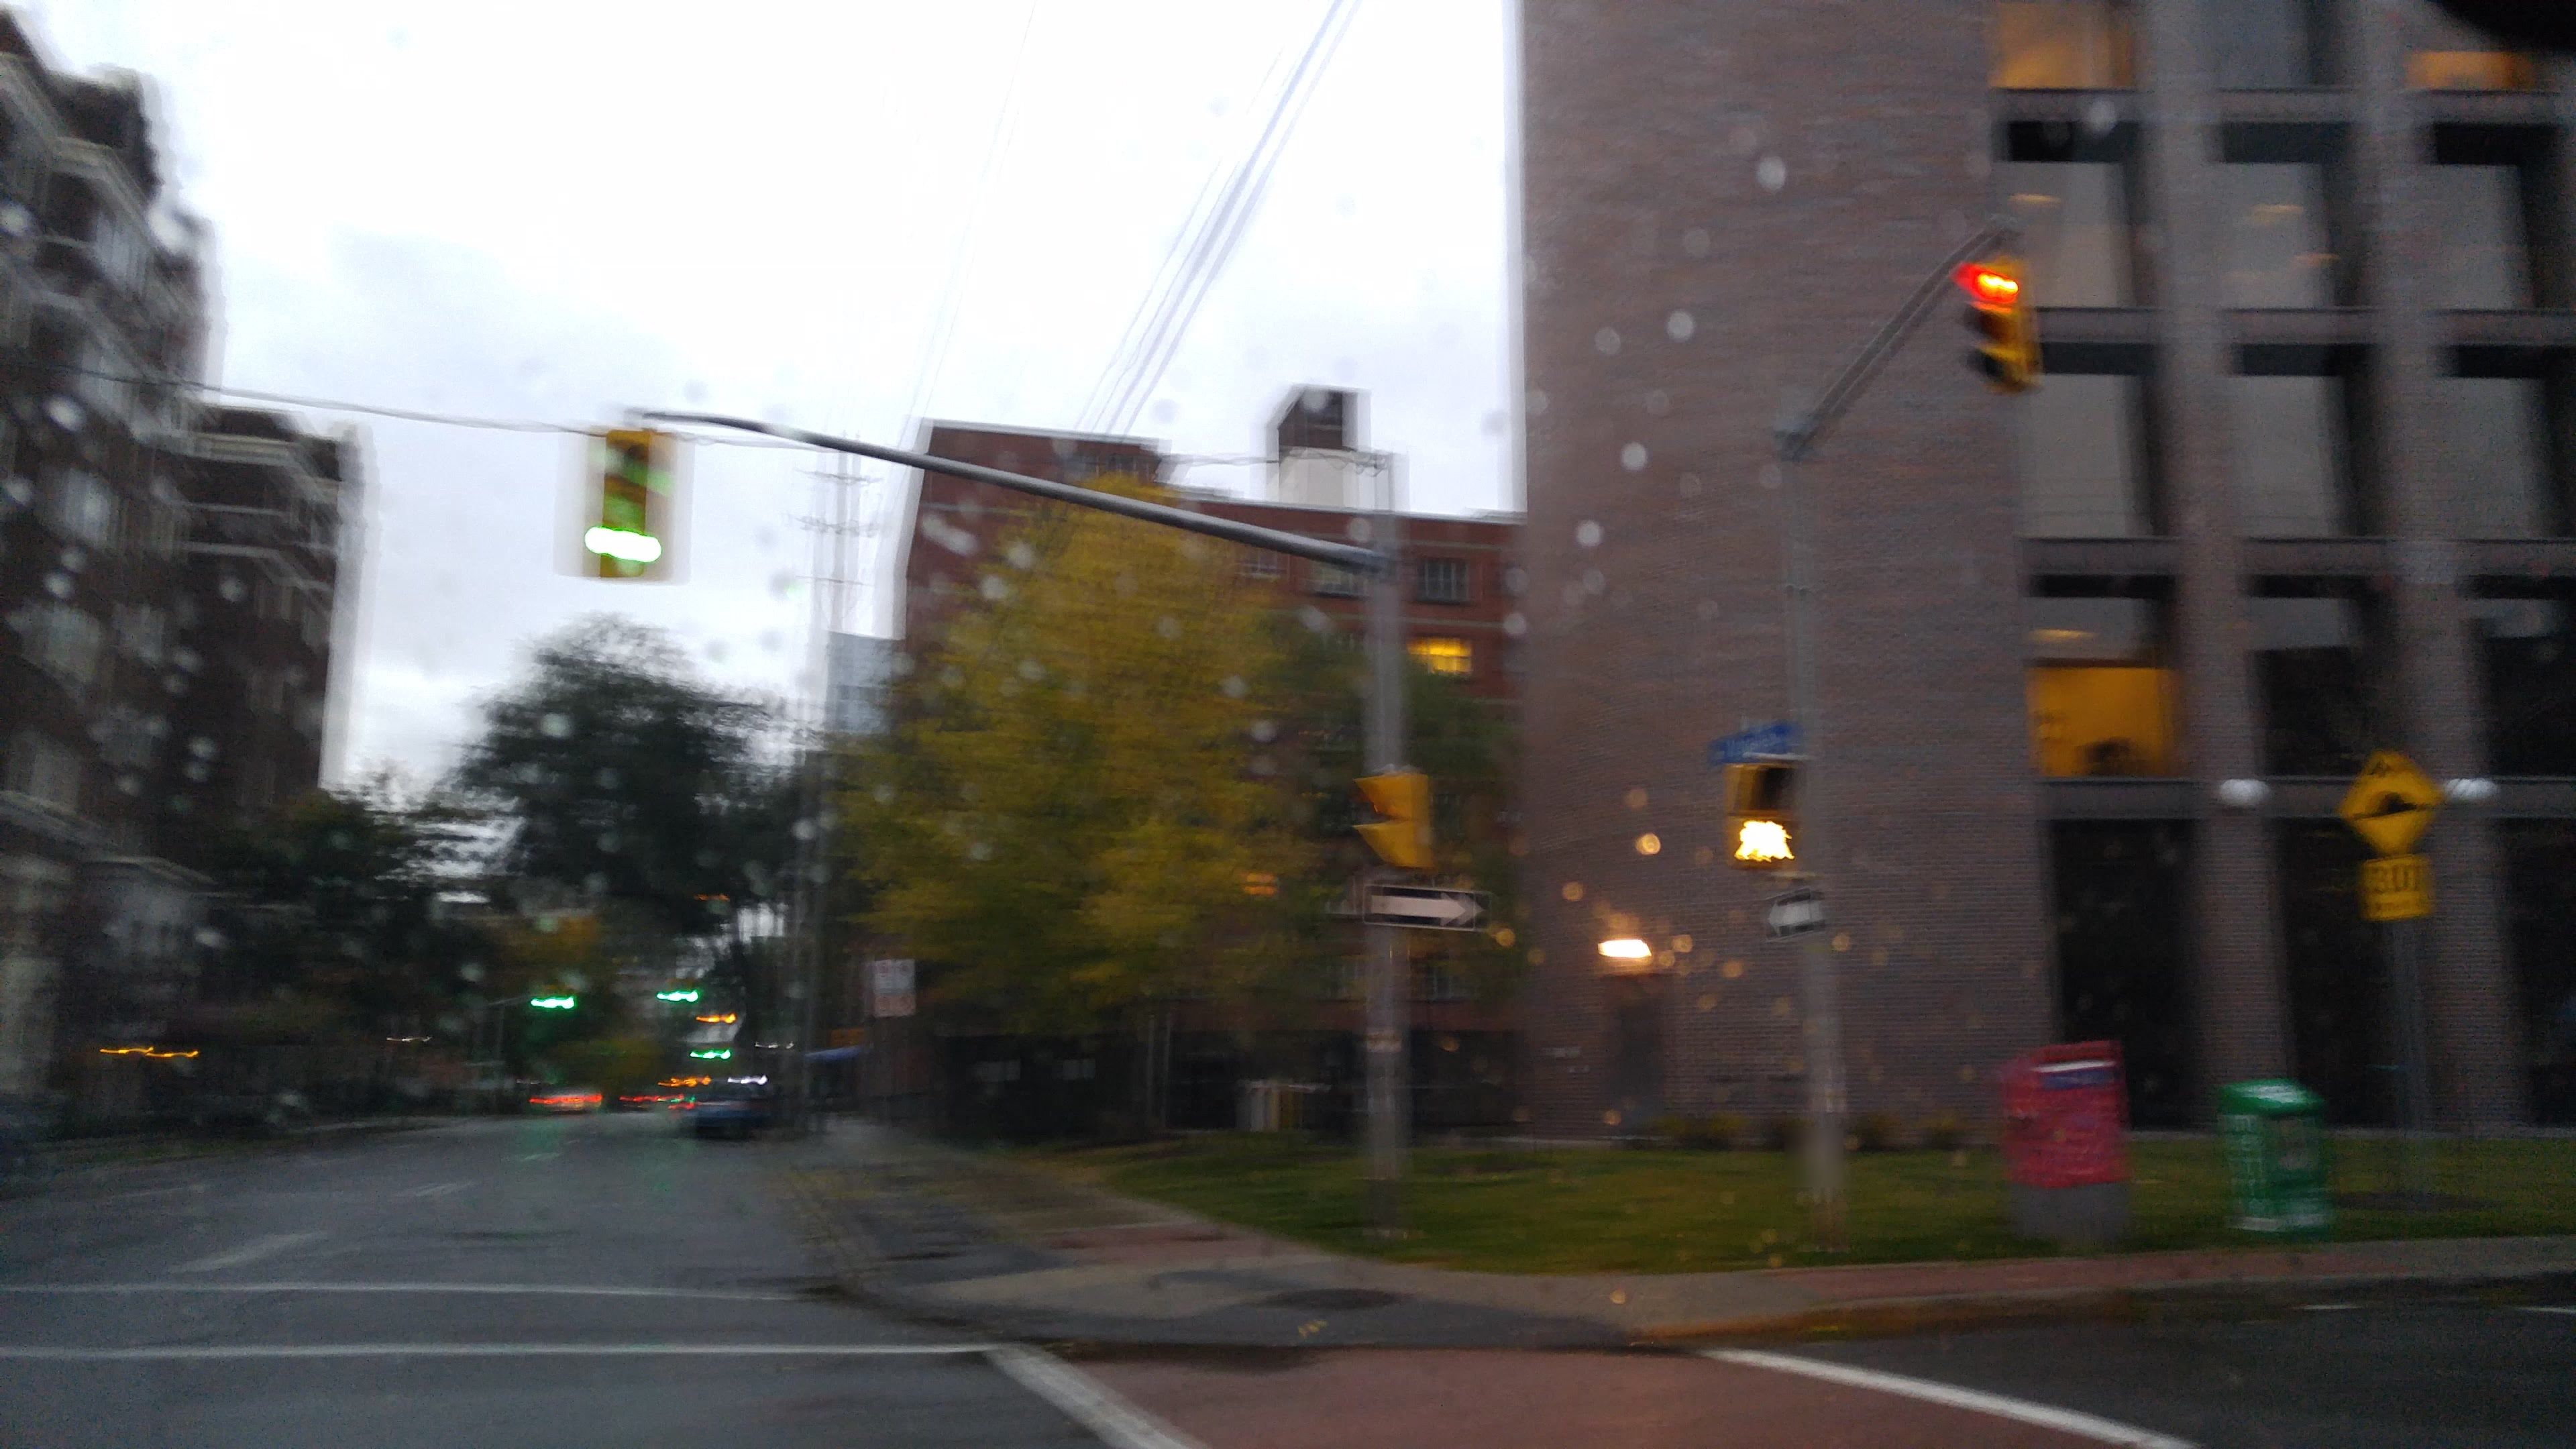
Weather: clear
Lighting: dusk/dawn
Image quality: slightly poor
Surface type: driving surface
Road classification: secondary
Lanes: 3
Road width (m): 1.5
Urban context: urban centre
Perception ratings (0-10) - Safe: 2.46, Lively: 6.93, Beautiful: 3.05, Boring: 2.43, Depressing: 6.09, Wealthy: 4.1